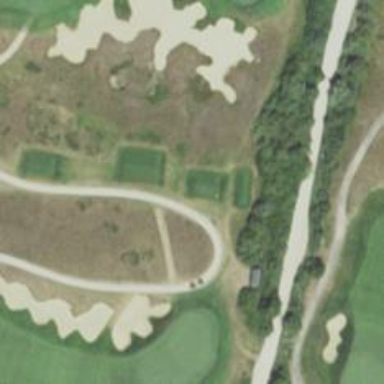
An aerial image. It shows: Service road that serves as golf cartpath for golf course.